Question: I have data (matrix) with integer values.
The colnames is "00","01","02","03"
rownames is "<PHONE>","<PHONE>"
'''
00 01 02 Total
<PHONE> 531<PHONE> <PHONE> <PHONE>
<PHONE> 531<PHONE> <PHONE> <PHONE>
'''
This is what I did, plot(rownames(data),data[,"Total")), however the plot looks un-understandable.
Actually, the rownames(data) is the date and I want to plot it against the Total column.

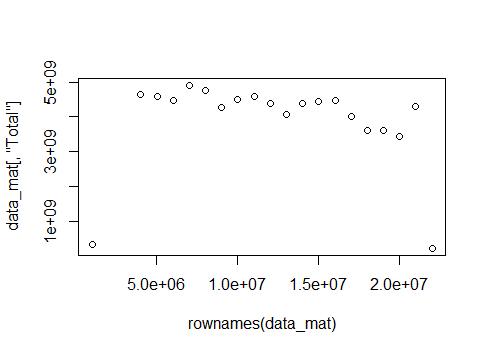
Answer: You can create a vector of dates:
'''
vec.dates<-rownames(data_mat)
vec.dates<-as.Date(as.character(vec.dates), "%d%m%Y") # This is assuming your dates
## are dd-mm-YYYY. if mm-dd-YYYY, change the last part to "%m%d%Y"
# Then plot against this new vector
plot(vec.dates,data[,"Total"])
'''
Once you have the 'vec.dates' you can append it to the data frame.
G.